Aerial crown-view tile of a tropical tree (Barro Colorado Island, Panama), acquired 20250715:
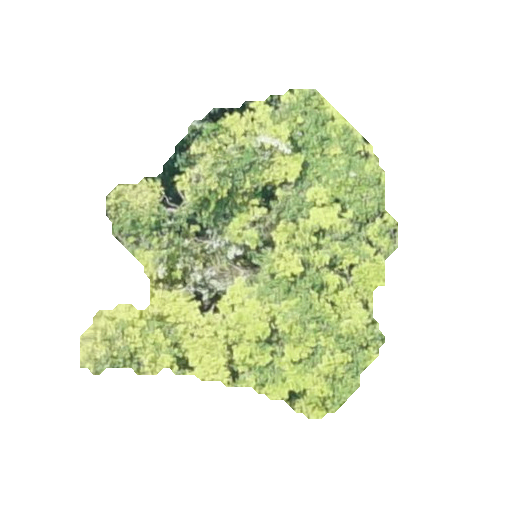
Species: Guapira myrtiflora
GBIF accepted scientific name: Guapira myrtiflora
Crown area: 103.234 m²